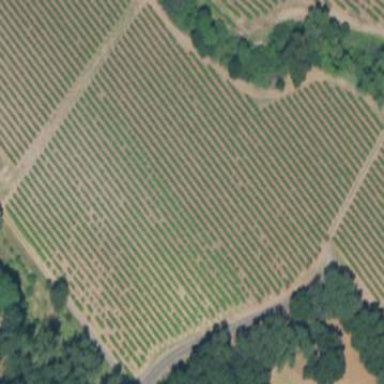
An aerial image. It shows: Vineyard where grapes are grown.